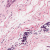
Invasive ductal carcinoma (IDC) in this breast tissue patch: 0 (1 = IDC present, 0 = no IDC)